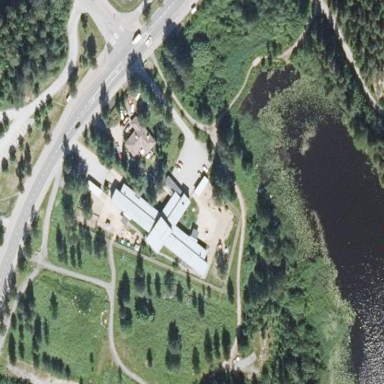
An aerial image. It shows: Kindergarten.